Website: crate-barrel
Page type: payment
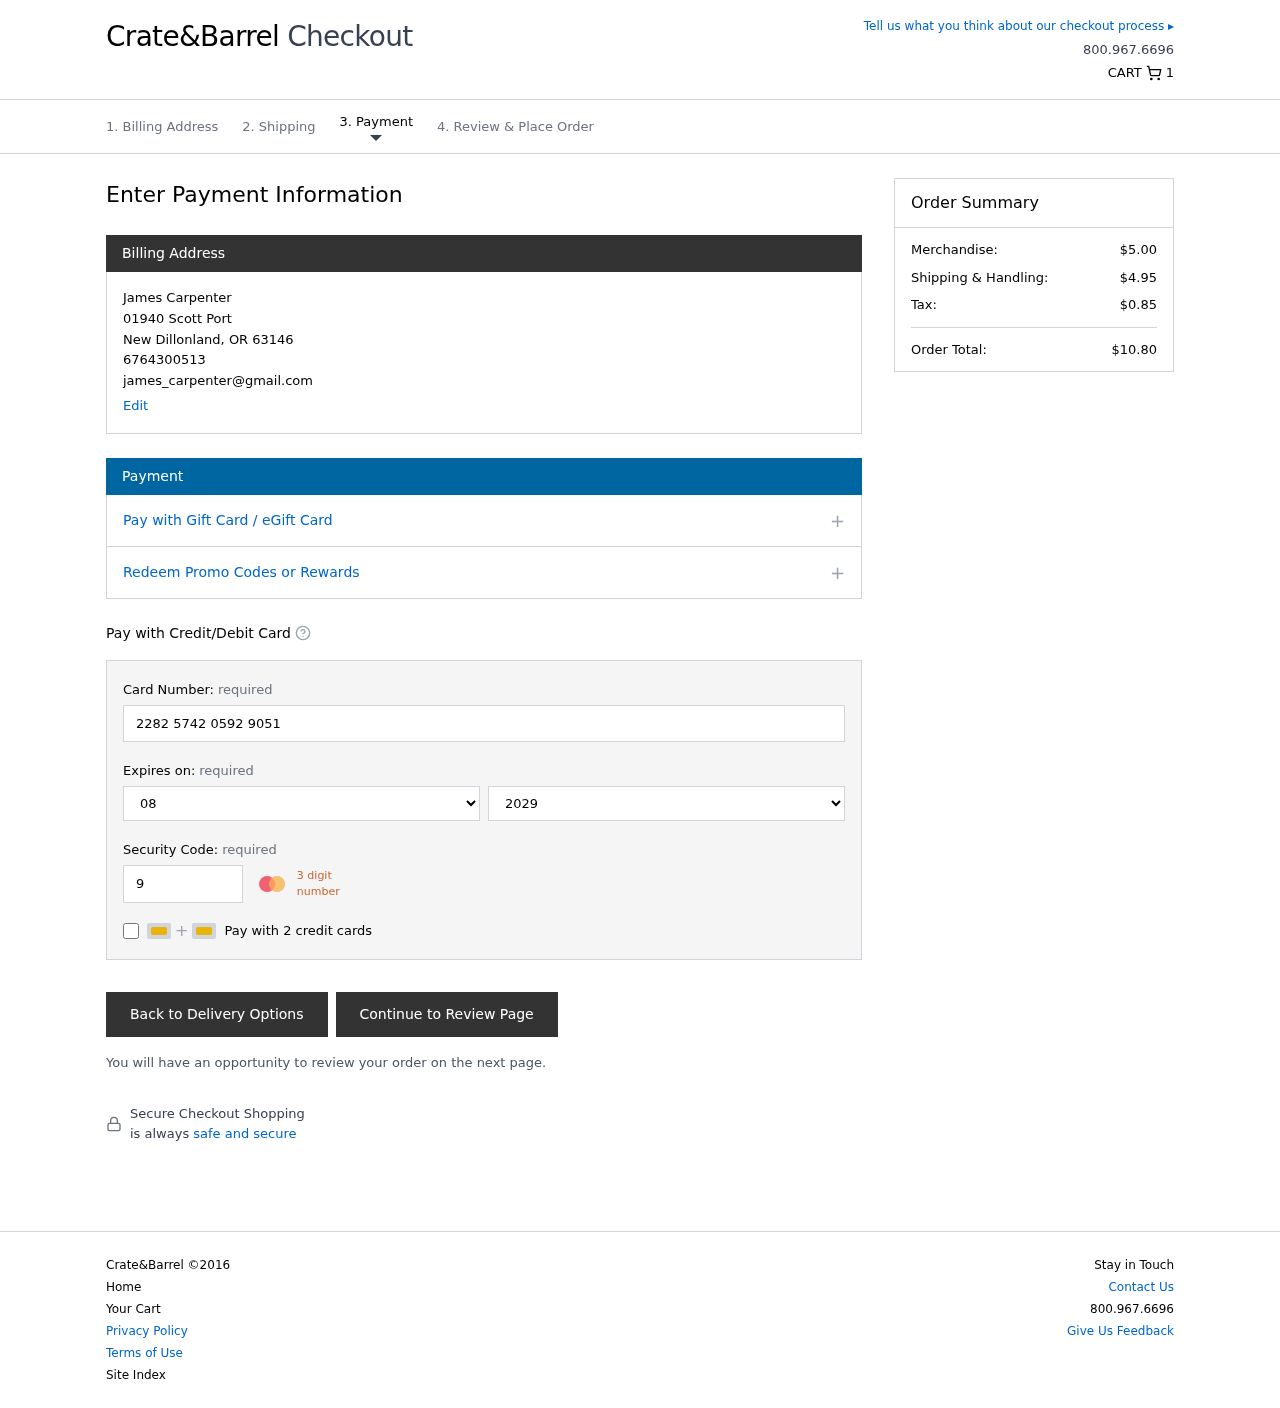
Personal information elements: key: PII_CARD_CVV
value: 972
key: PII_CARD_EXPIRY_MONTH
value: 08
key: PII_CARD_EXPIRY_YEAR
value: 29
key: PII_CARD_NUMBER
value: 2282 5742 0592 9051
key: PII_CITY
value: New Dillonland
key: PII_EMAIL
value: james_carpenter@gmail.com
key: PII_FULLNAME
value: James Carpenter
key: PII_PHONE
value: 6764300513
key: PII_POSTCODE
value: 63146
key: PII_STATE_ABBR
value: OR
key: PII_STREET
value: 01940 Scott Port
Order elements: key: ORDER_NUM_ITEMS
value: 1
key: ORDER_SUBTOTAL
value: $5.00
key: ORDER_SHIPPING_COST
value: $4.95
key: ORDER_TAX
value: $0.85
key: ORDER_TOTAL
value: $10.80